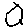
Label: hexagon